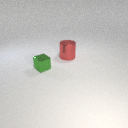
large red metal cylinder to the right of small green metal cube